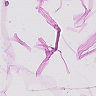
Metastatic tissue present: no